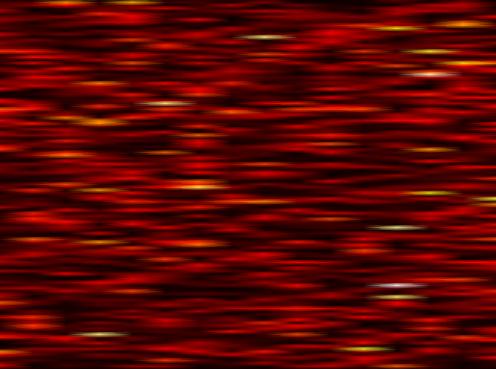
Label: UFMC